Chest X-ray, AP view. Patient: 53 years old, sex M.
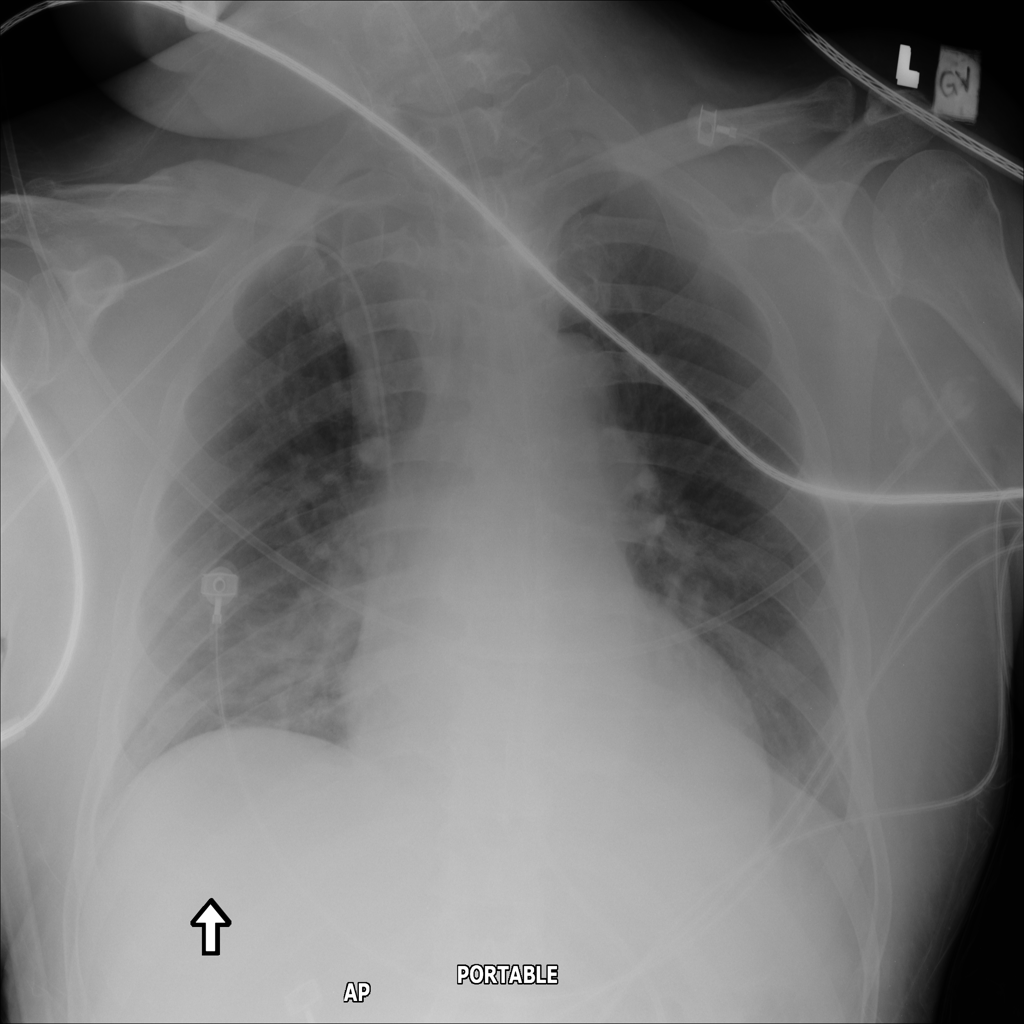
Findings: No Finding